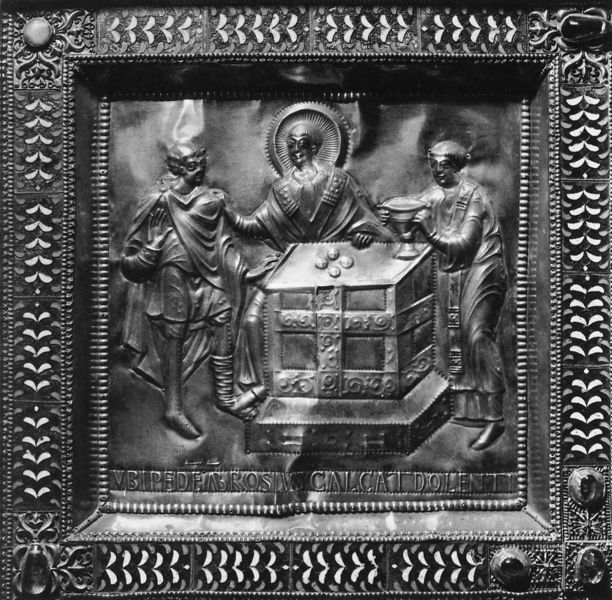
Titel: Goldaltar von Mailand, sog. Pala d’oro
Künstler: Volvinus
Standort: Mailand, S. Ambrogio (EU - I)
Schlagwörter: hand, mann, umhang, männer, schwarz, tisch, ornament, rahmen, schale, silber, gold, kelch, edelsteine, krug, vase, relief, schrift, inschrift, ornamente, tusch, metall, podest, messing, kreuz, geld, druck, stich, kupfer, soldat, kiste, ritter, altar, kasten, gestus, heiligenschein, christus, jesus, priester, heiliger, tempel, heilige, heilig, kupferstich, quadrat, ornamnet, schmucksteine, brote, latein, lateinisch, münzen, glorie, möche, wandlung, emmaus, klumpen, ziselierarbeit, raiderung, nymbus, heiligenchein, heiig